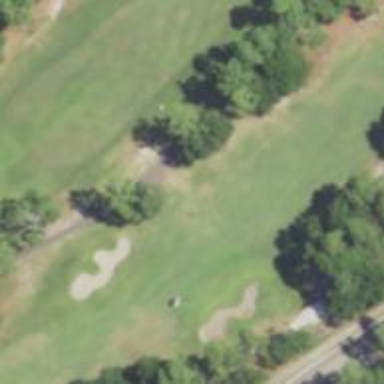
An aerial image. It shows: Footway that doubles as golf path.